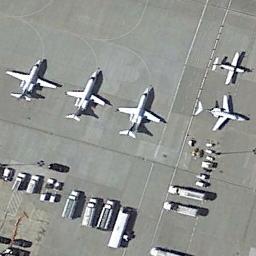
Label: airplane